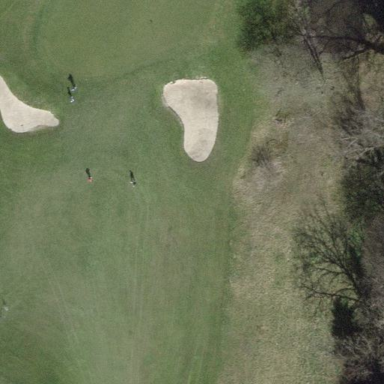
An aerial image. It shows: Scenic golf fairway.